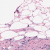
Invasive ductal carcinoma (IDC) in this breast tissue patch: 1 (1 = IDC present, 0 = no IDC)